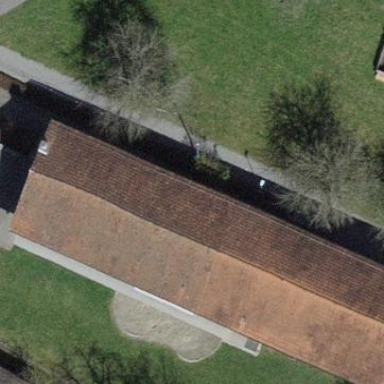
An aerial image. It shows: Public building serving as kindergarten.